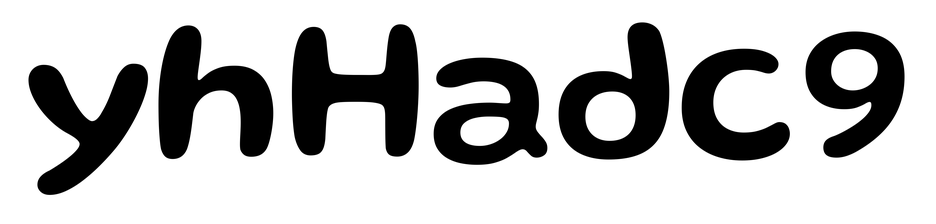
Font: Gluten_Medium